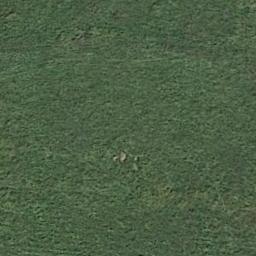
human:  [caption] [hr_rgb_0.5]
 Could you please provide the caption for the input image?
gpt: This meadow has evenly distributed dense grasses .

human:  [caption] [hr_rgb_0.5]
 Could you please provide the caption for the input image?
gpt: The entire image is dominated by grass .

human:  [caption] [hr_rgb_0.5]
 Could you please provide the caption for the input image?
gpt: The meadow is dense but uneven .

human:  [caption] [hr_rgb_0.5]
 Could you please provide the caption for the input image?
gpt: A large lush green meadow covered with green grass .

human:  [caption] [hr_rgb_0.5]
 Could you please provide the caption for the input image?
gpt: A dense meadow with many green grass .